Field crop: maize
Growth stage: 1
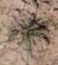
Species: salsola